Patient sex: M
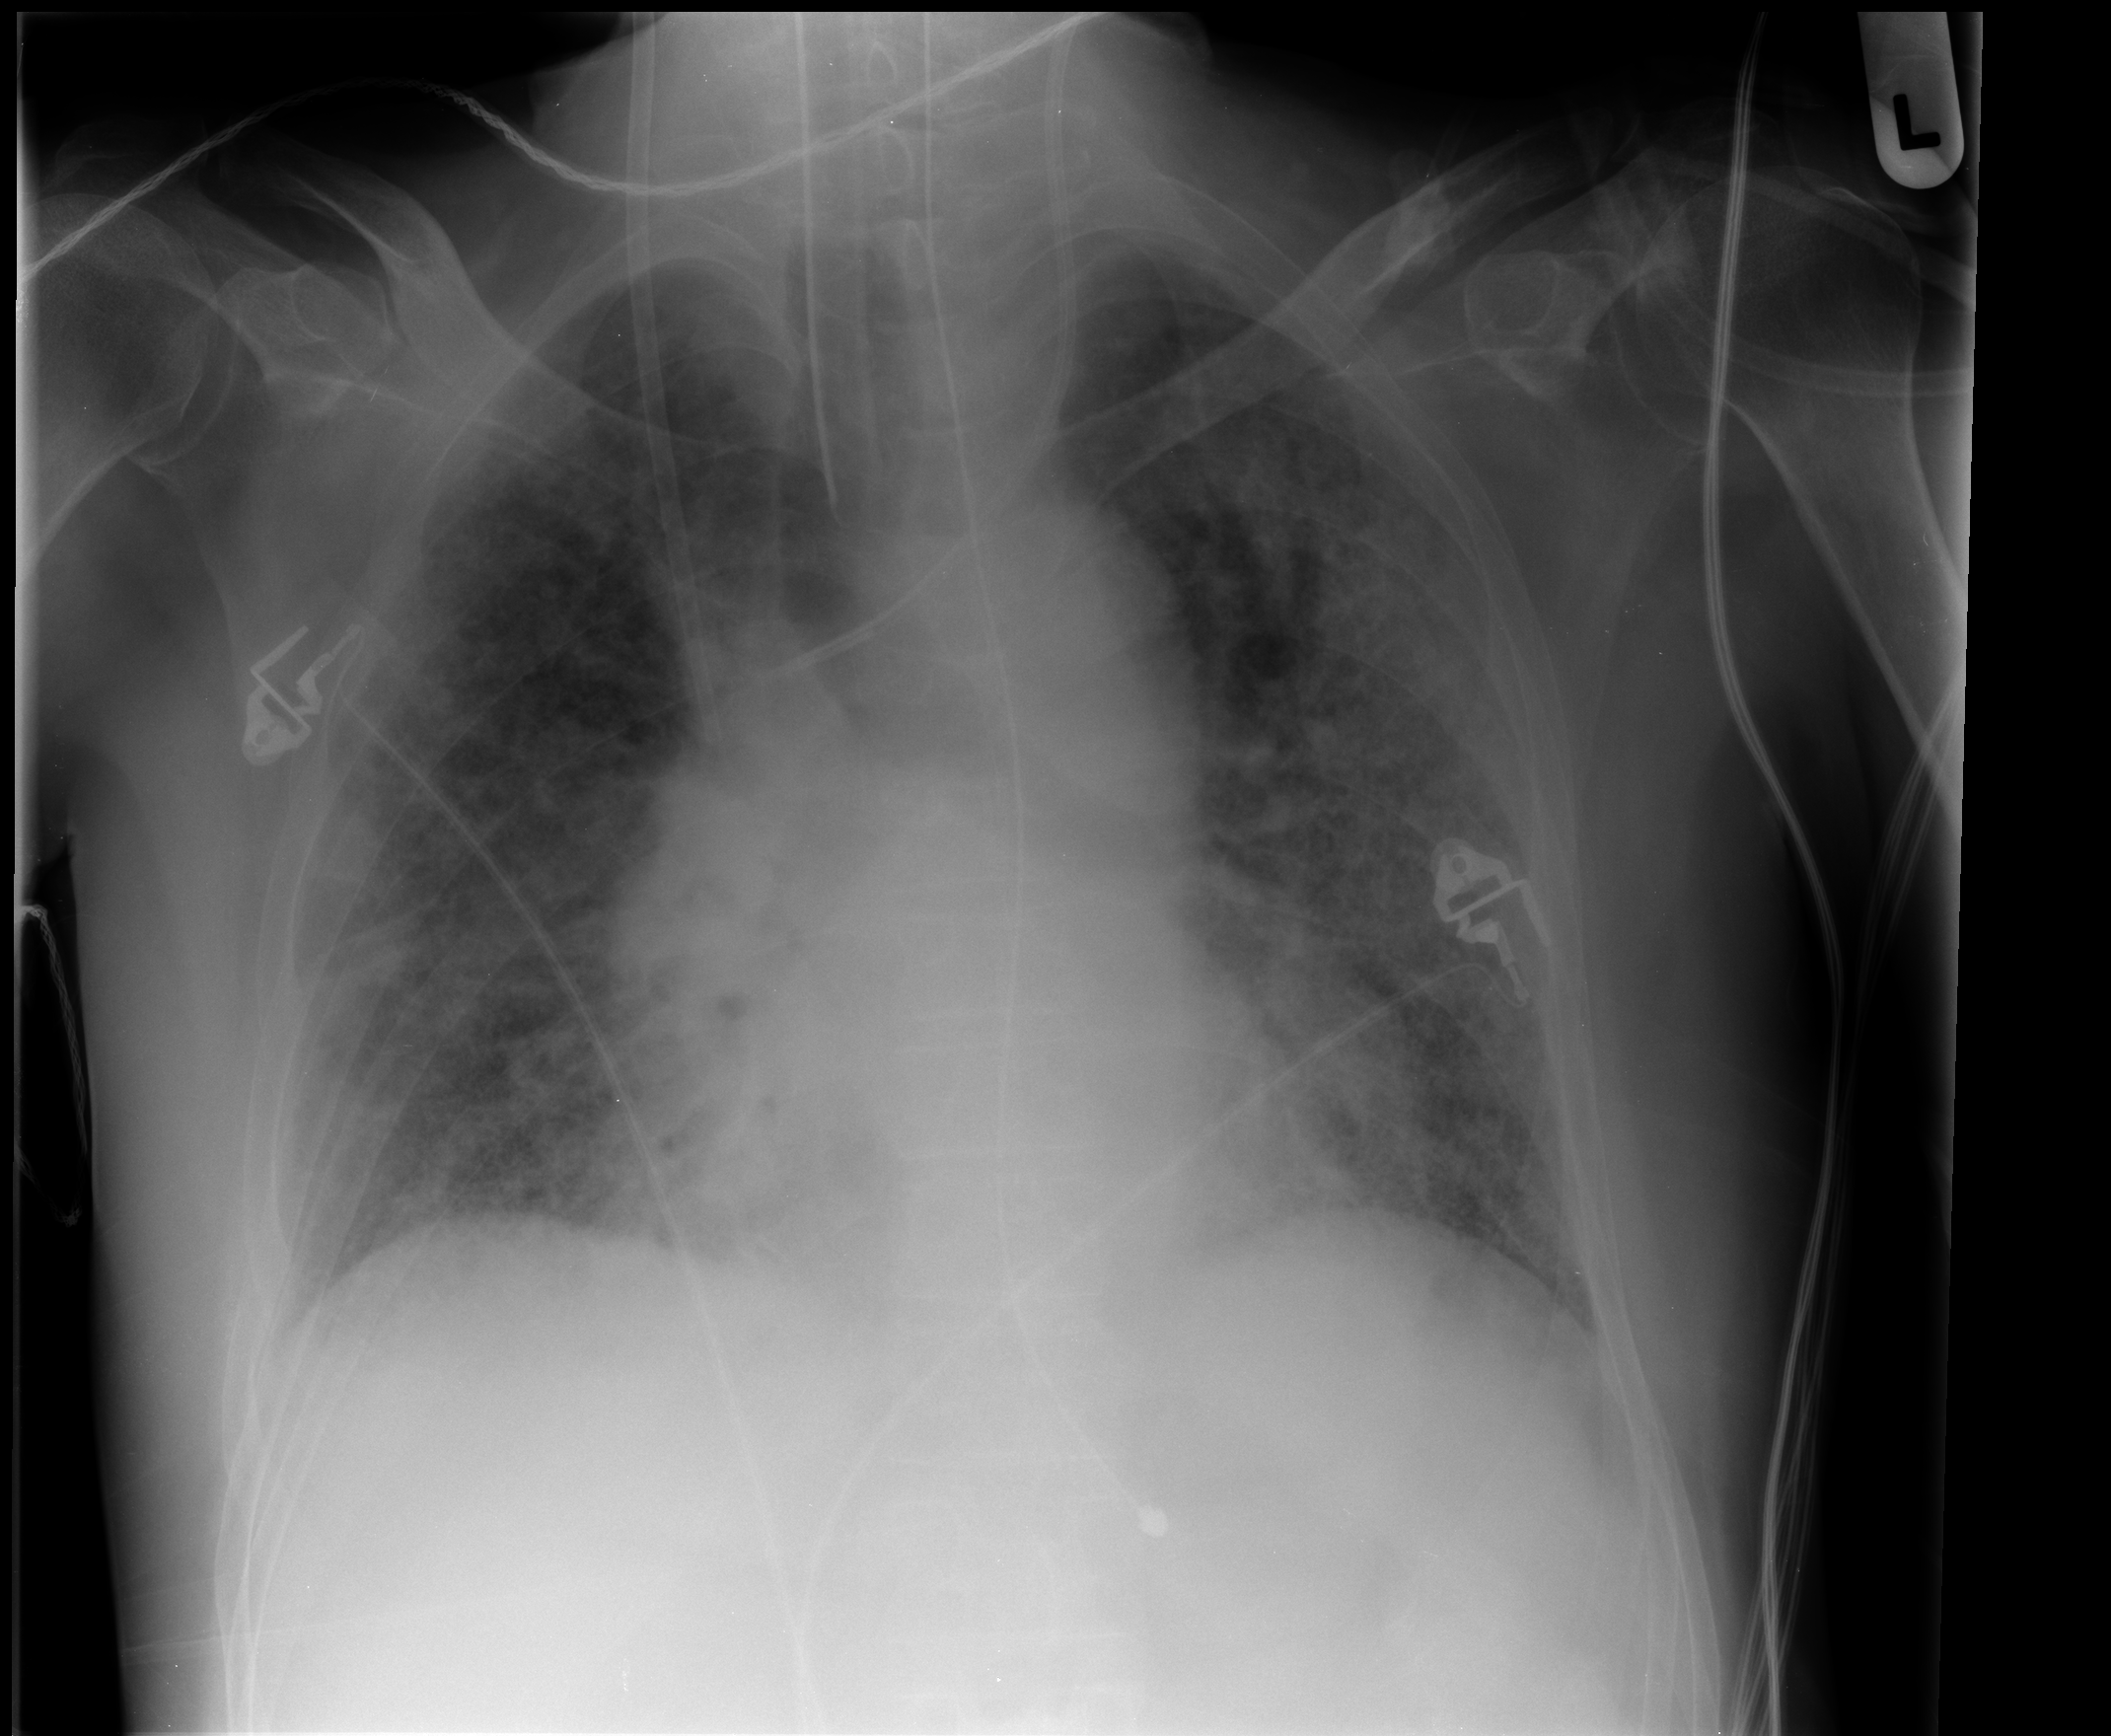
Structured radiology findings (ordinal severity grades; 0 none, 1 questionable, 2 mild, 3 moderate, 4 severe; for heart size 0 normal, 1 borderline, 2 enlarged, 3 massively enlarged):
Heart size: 0
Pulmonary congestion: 3
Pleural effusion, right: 0
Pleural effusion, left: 0
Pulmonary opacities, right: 3
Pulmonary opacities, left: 4
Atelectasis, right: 2
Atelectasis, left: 2